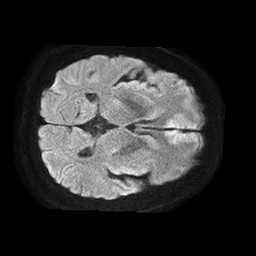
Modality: TRACE
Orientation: axial
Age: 53
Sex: male
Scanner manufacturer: philips
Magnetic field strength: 1.5 T
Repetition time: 4.6 s
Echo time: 0.08631 s